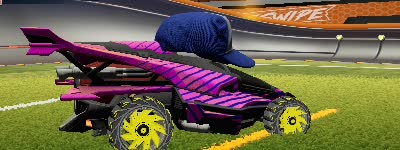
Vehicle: aftershock